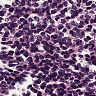
Metastatic tissue present: no